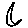
Label: moon